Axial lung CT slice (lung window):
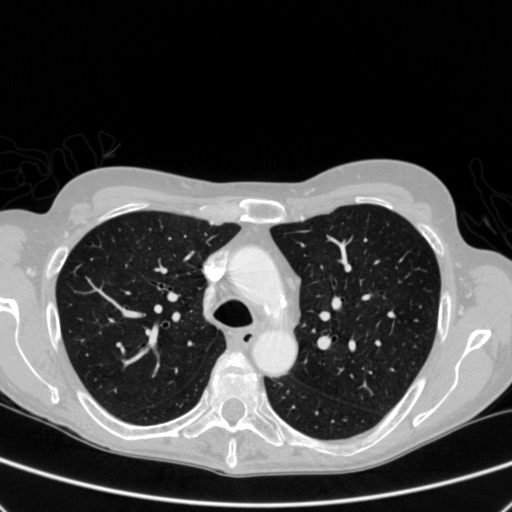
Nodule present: no